Interaction volume radius: 5 \u00c5
Interaction volume height: 20 \u00c5
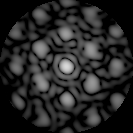
Disorder parameter: 0.5052